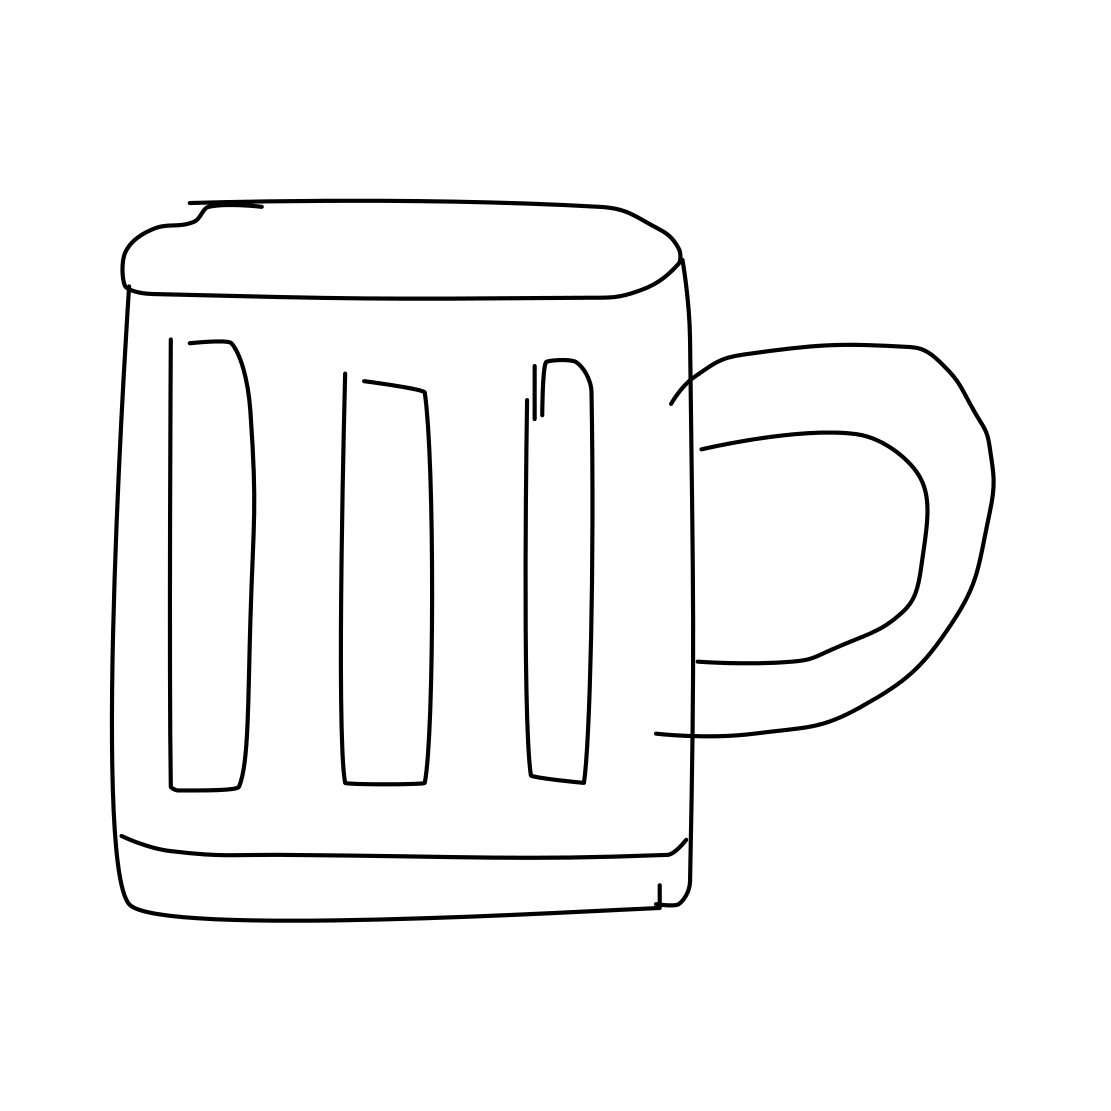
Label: beer-mug